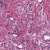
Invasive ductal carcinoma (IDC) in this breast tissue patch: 1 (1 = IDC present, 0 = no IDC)